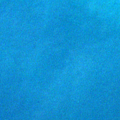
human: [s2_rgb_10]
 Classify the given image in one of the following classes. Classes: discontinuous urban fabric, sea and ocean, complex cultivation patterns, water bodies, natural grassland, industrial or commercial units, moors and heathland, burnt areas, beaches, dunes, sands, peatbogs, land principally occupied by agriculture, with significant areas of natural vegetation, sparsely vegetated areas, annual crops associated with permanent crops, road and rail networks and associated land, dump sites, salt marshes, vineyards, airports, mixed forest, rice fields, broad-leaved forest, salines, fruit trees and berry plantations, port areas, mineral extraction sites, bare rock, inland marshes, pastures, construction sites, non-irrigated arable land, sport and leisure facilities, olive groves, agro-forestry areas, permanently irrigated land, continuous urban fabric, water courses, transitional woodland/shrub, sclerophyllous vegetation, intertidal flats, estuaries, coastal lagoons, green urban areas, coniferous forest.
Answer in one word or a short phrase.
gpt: sea and ocean